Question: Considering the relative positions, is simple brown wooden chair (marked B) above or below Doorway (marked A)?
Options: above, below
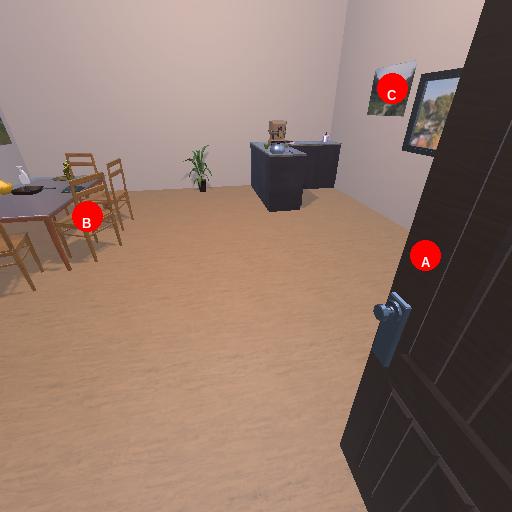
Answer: above